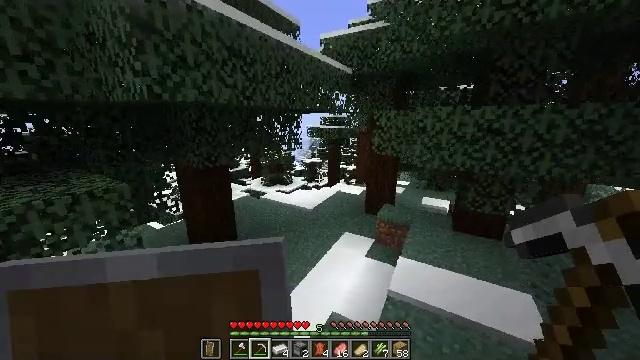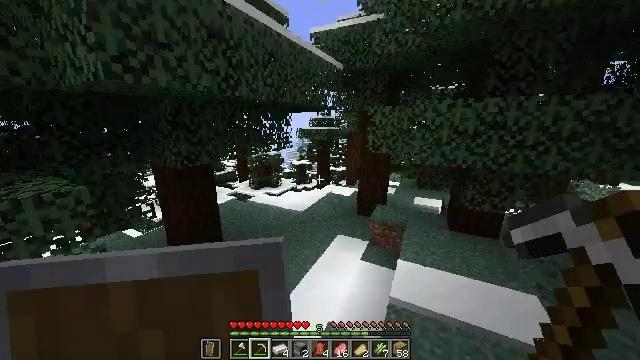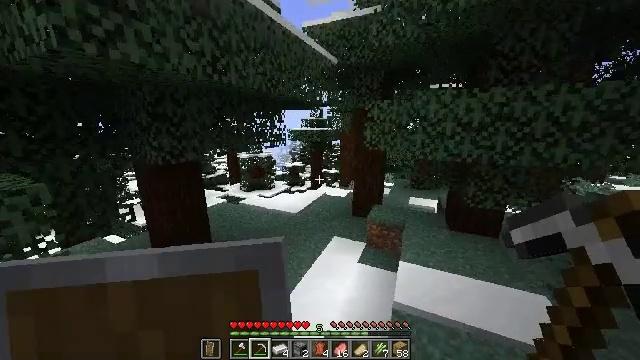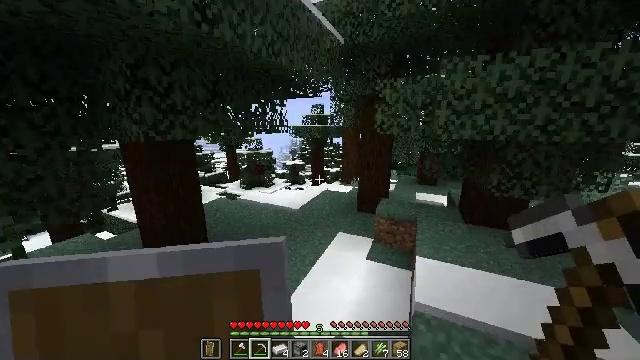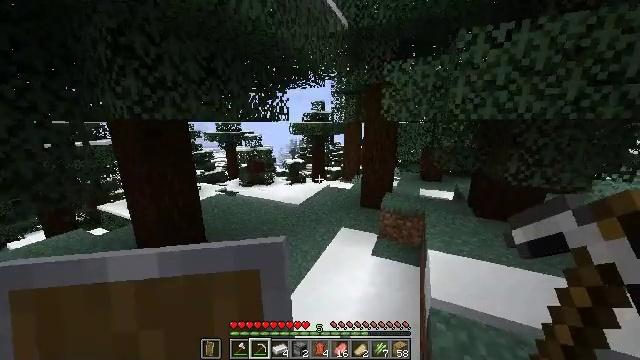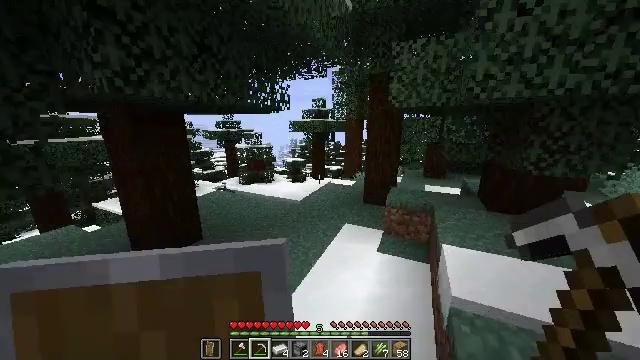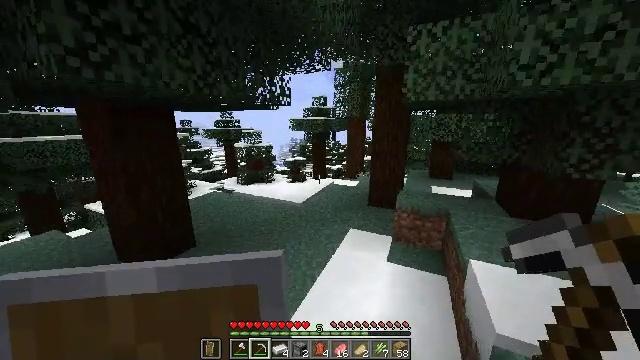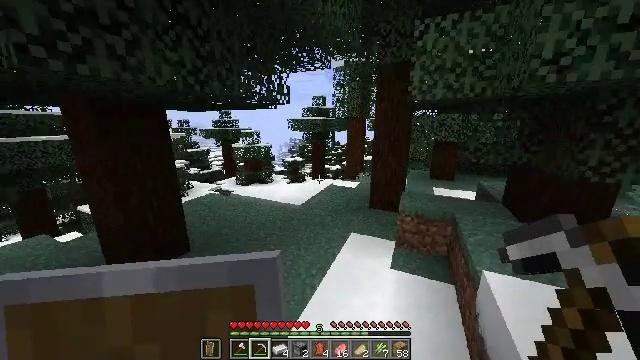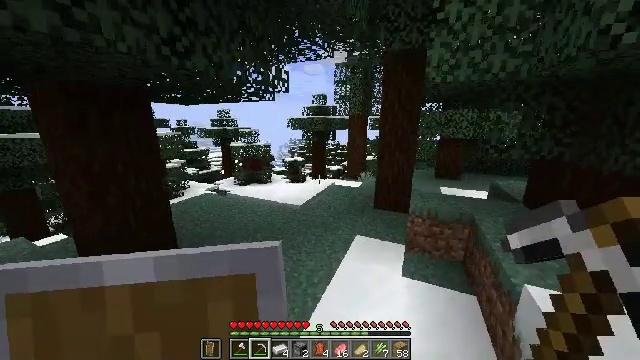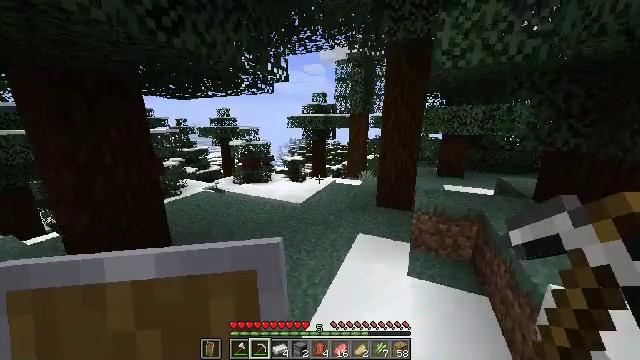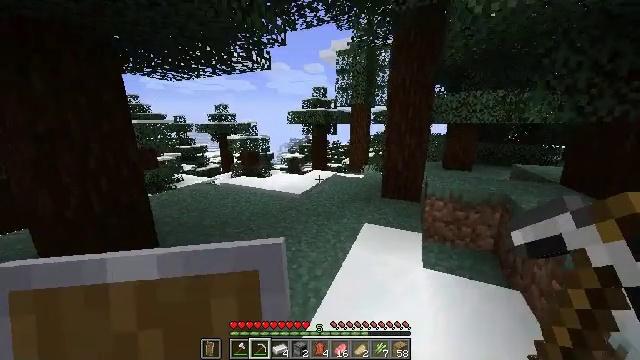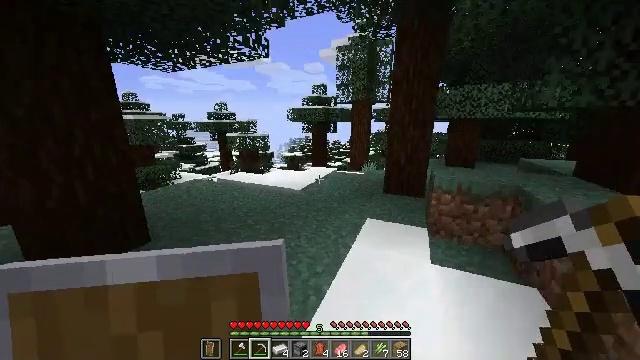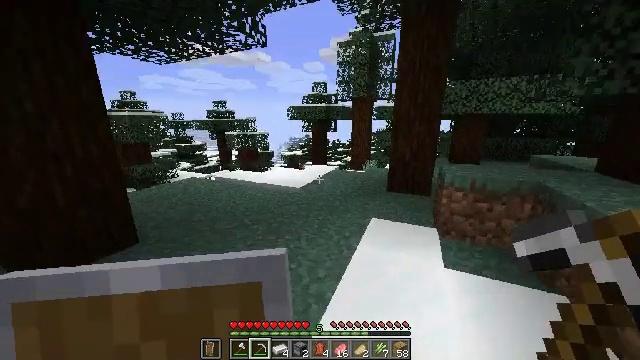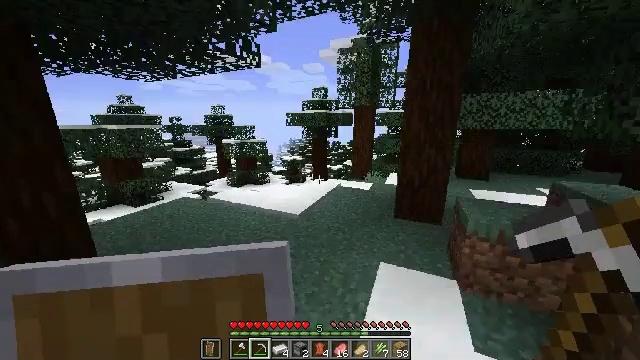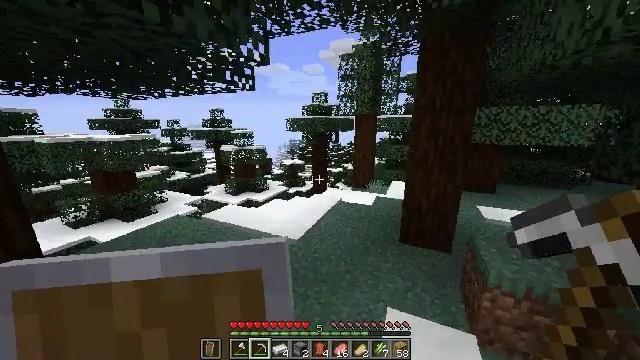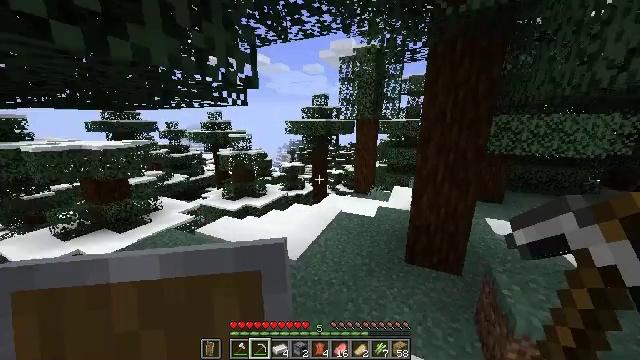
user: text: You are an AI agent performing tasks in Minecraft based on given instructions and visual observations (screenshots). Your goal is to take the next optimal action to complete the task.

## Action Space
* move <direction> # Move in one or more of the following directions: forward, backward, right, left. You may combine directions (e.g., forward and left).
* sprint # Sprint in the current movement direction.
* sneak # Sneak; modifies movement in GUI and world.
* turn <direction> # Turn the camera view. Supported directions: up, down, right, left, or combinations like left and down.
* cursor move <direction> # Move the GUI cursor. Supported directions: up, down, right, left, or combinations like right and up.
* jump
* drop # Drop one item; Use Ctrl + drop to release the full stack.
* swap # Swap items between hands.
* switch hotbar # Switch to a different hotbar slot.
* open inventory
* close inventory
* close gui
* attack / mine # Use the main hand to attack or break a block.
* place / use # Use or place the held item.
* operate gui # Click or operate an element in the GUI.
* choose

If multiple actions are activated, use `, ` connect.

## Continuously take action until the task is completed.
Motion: motion action
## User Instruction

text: Destroy the spruce leaves to get sticks and saplings.
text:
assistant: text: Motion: move forward, sprint, turn right, jump
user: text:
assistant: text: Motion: move forward, sprint, turn right, jump
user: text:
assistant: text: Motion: move forward, sprint, jump
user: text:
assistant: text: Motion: move forward, sprint
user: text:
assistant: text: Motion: move forward, sprint
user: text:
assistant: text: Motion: move forward, sprint
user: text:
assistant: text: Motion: move forward, sprint
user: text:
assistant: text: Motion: move forward, sprint
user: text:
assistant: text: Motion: move forward, sprint
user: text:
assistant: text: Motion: move forward, sprint, jump
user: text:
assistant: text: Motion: move forward, sprint, jump
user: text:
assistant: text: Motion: move forward, sprint, jump
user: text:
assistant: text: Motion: move forward, sprint, jump
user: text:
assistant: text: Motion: move forward, sprint, jump
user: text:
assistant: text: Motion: move forward, sprint, jump
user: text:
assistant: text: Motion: move forward, sprint, jump
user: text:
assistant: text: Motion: move forward, sprint, jump
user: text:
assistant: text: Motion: move forward, sprint, jump
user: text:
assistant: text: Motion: move forward, sprint, jump
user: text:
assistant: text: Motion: move forward, sprint, jump
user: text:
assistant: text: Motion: move forward, sprint, jump
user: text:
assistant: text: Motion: move forward, sprint, jump
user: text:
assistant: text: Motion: move forward, sprint, jump
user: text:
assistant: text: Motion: move forward, sprint, jump
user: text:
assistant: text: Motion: move forward, sprint, jump
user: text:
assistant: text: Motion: move forward, sprint, jump
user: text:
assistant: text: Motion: move forward, sprint, turn right and down, jump
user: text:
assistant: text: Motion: move forward, sprint, turn right and down, jump
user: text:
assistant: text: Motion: move forward, sprint, jump
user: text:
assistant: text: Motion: move forward, sprint, jump